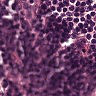
Metastatic tissue present: no